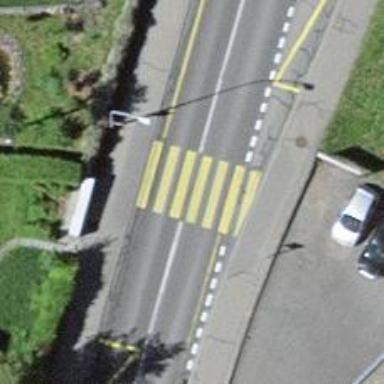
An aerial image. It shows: Uncontrolled zebra crossing with zebra markings.